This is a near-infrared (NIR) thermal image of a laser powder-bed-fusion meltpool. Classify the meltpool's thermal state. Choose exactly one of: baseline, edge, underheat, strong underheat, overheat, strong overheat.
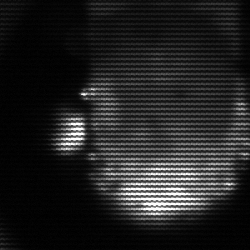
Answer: baseline